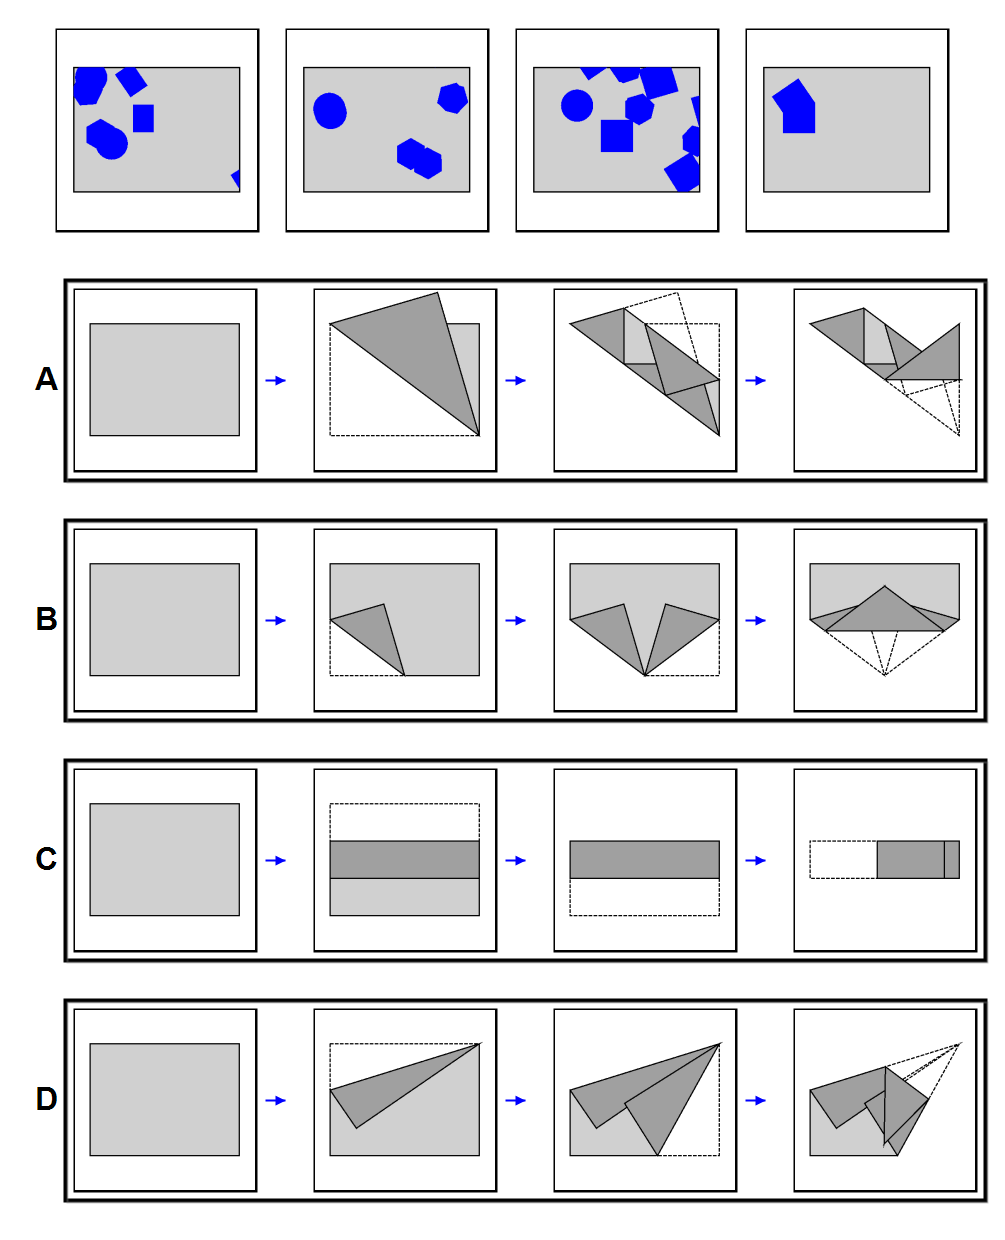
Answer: D